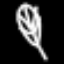
Label: leaf